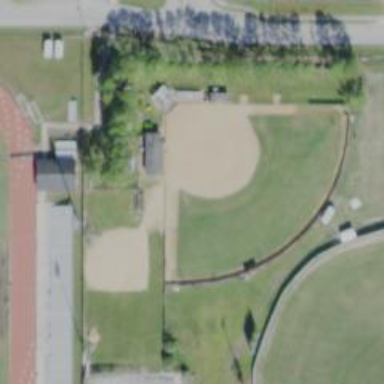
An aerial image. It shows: Softball pitch for leisure and sport activities.